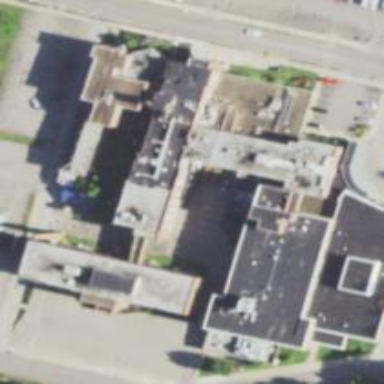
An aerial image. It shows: Hospital building.